Question: After hours of trying i finally somewhat managed to figure out how to hook a listener to TreeItems in a TreeView, it probably isn't at all the right way to do so but hey it works so far.
Although one thing isn't, that is the "label" or better said text in the TreeItems isn't showing up anymore.

Can anyone look at my code and tell me, if i'm either doing it completely wrong or why the text isn't showing up anymore?
Thanks in advance.
Code:
'''
TreeView<String> tree = new TreeView<>();
TreeItem<String> treeRoot = new TreeItem<>(Login.name + " - " + Login.accountType);
treeRoot.getChildren().addAll(new TreeItem<>("Branches"),
new TreeItem<>("Planning"), new TreeItem<>("Courses"),
new TreeItem<>("Add new item"));
treeRoot.getChildren().get(1).getChildren().addAll(
new TreeItem<>("2014 - Q1"), new TreeItem<>("2014 - Q2"),
new TreeItem<>("2014 - Q3"), new TreeItem<>("2014 - Q4"));
treeRoot.getChildren().get(3).getChildren().addAll(
new TreeItem<>("Branch"), new TreeItem<>("Course"));
for(String str : loadBranchData()) {
treeRoot.getChildren().get(0).getChildren().add(
new TreeItem<>(str));
}
for(String str : loadCourseData()) {
treeRoot.getChildren().get(2).getChildren().add(
new TreeItem<>(str));
}
for(int c = 0; c <= 2; c++) {
treeRoot.getChildren().get(c).setExpanded(true);
}
treeRoot.setExpanded(true);
tree.setPrefWidth(PREFWIDTH);
tree.setRoot(treeRoot);
tree.setShowRoot(true);
tree.setCellFactory(new Callback<TreeView<String>,TreeCell<String>>(){
@Override
public TreeCell<String> call(TreeView<String> p) {
return new EpicTreeCell();
}
});
...
private final class EpicTreeCell extends TreeCell<String> {
@SuppressWarnings("unchecked")
super.setOnMouseClicked(new EventHandler<MouseEvent>() {
@Override
public void handle(MouseEvent evt) {
System.out.println("TEST?");
}
});
}
'''
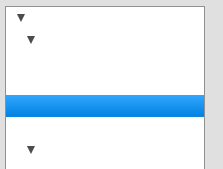
Answer: When the custom cell is defined, the 'setText()' method should be called in its overridden 'updateItem()' method.
'''
private final class EpicTreeCell extends TreeCell<String> {
public EpicTreeCell() {
setOnMouseClicked (
new EventHandler<MouseEvent>() {
@Override
public void handle(MouseEvent evt) {
System.out.println("TEST?");
}
}
);
}
@Override
public void updateItem(String item, boolean empty) {
super.updateItem(item, empty);
if (empty) {
setText(null);
} else {
setText(getItem() == null ? "" : getItem().toString());
}
setGraphic(null);
}
}
'''
See the <URL> for more information.